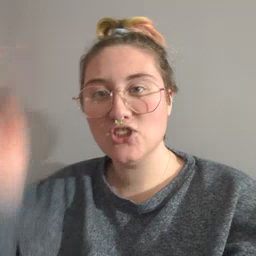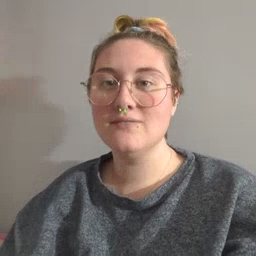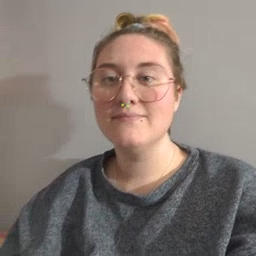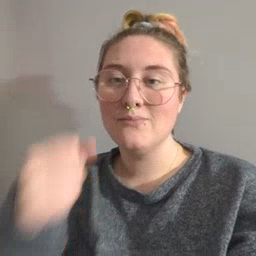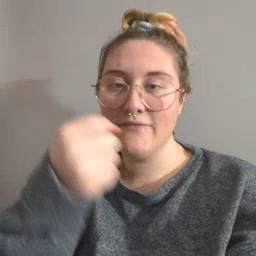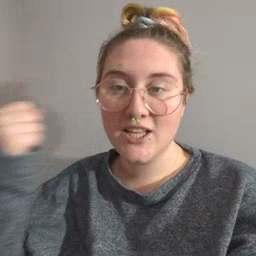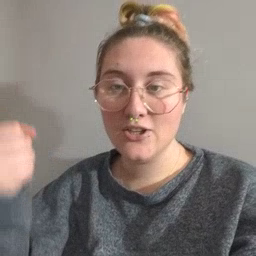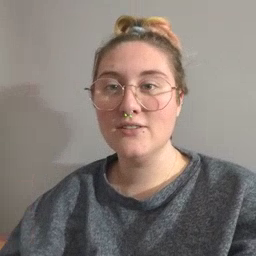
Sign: refrigerator